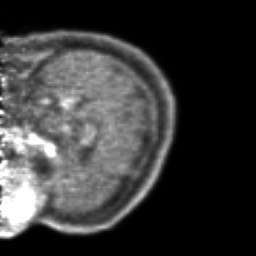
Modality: PET
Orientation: sagittal
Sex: female
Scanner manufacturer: ge